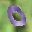
Label: 0